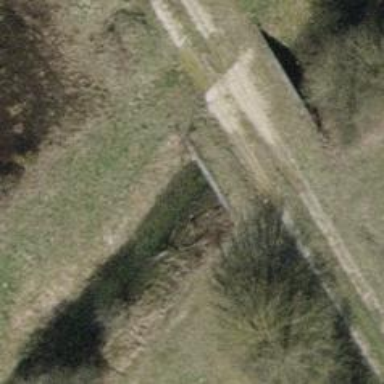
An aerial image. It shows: Track with ground surface. The track type is grade 5.